Question: I developing an App for Ukrainian people with In-App-Purchase. When I add sandbox tester with Ukraine location and try purchase I am getting this alert .
If I use some other location, Russia for example - thats good. My App is for Ukrainian people and I am disturbed by this.
Does anybody know how to resolve this issue?
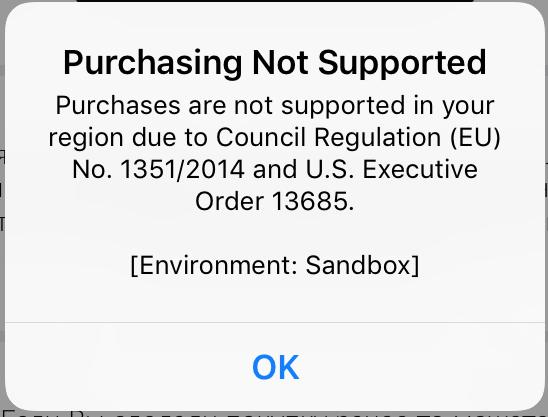
Answer: Apple is a US company and are therefore they are prohibited from carrying out business transactions with the Crimea region of the Ukraine as per <URL>
> (iii) the exportation, reexportation, sale, or supply, directly or indirectly, from the United States, or by a United States person, wherever located, of any goods, services, or technology to the Crimea region of Ukraine;
I suspect that since you don't enter an address, just a store, when creating a sandbox user, they don't know which region you are in and they default to blocking the purchase. In production, a user has a registered address which lets Apple block purchases more selectively.
It looks like you will need to complete your testing with a user from another store.